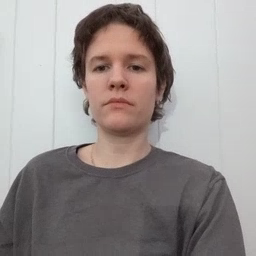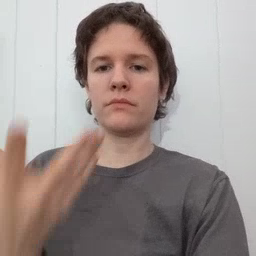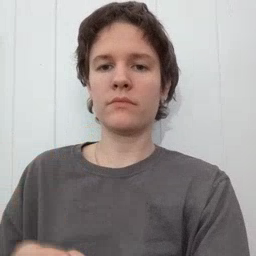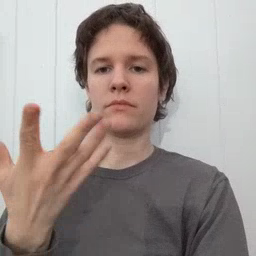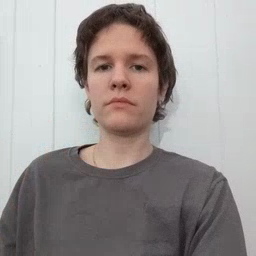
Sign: many